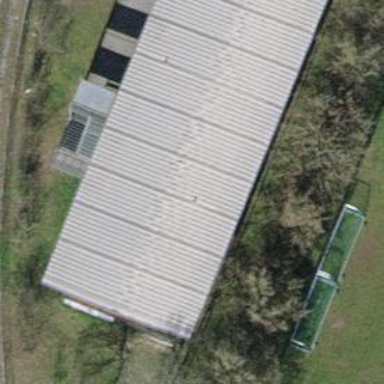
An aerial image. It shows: School building with flat roof.